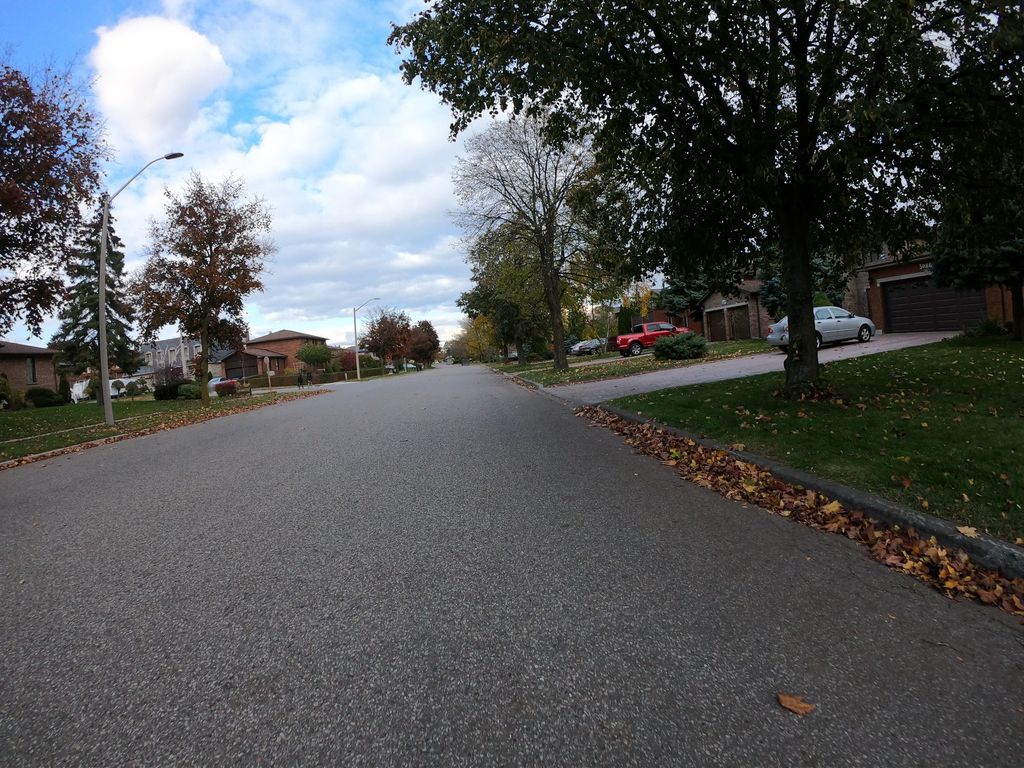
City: toronto